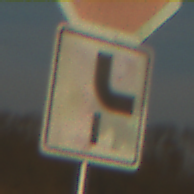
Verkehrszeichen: VerlaufVorfahrtsstrasse10
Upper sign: Stop
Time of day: SunriseSunset
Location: Outdoor (RoadRail)
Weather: PartlyCloudy
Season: NotSpecified
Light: Natural